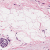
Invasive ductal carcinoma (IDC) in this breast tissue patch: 0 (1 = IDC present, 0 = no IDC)